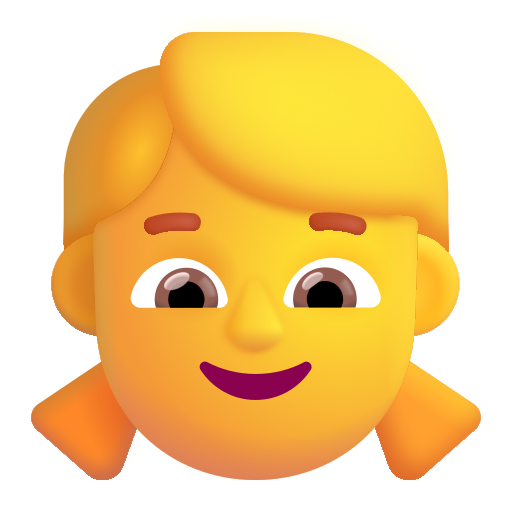
girl color default